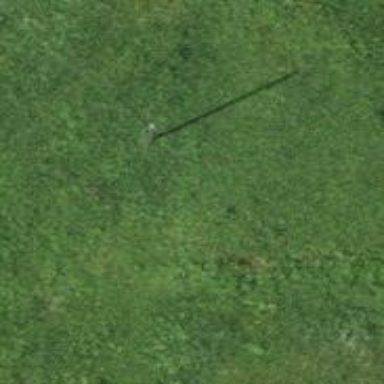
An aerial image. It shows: Power pole.